Interaction volume radius: 5 \u00c5
Interaction volume height: 40 \u00c5
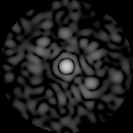
Disorder parameter: 0.8255